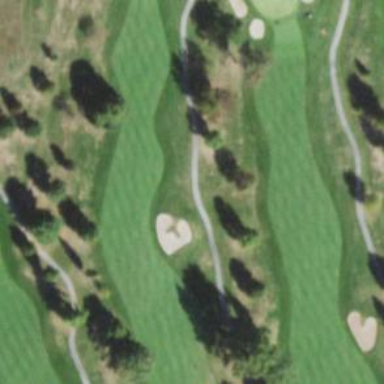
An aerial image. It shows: Golf hole.